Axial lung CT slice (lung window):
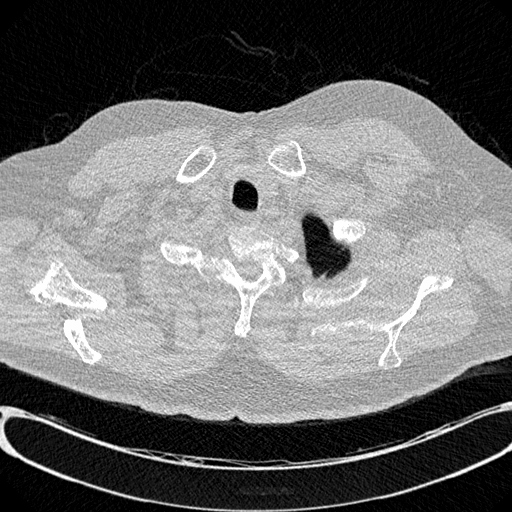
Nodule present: no